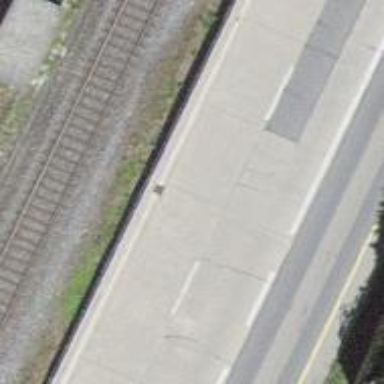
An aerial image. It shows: Asphalt trunk highway with designated cycle lane.